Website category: auto
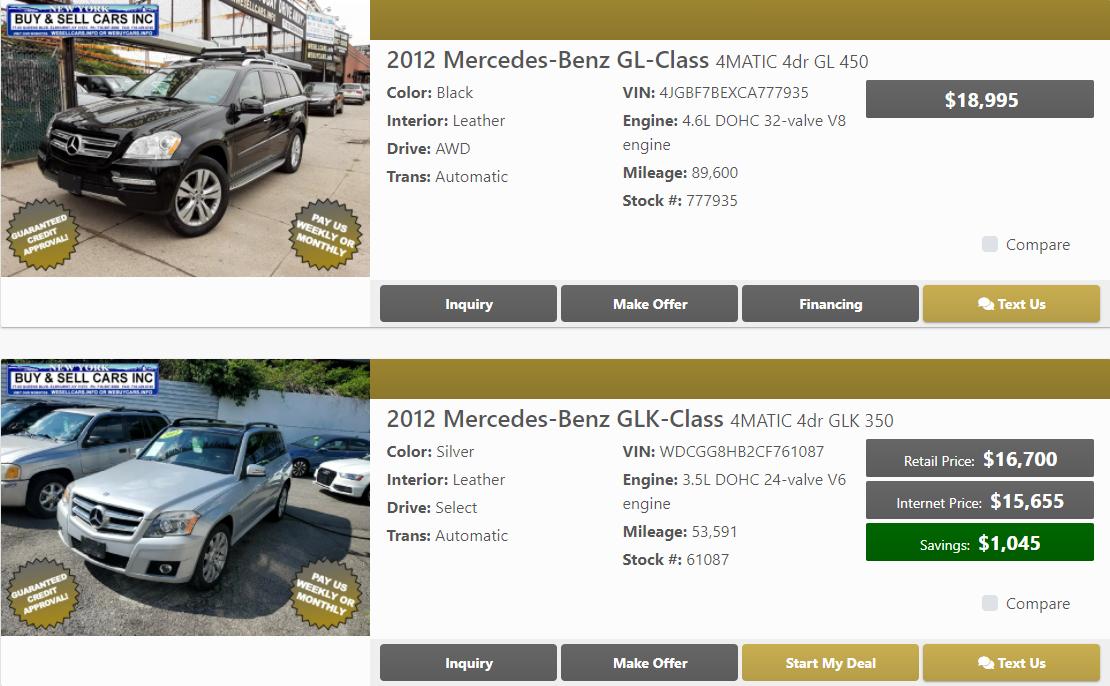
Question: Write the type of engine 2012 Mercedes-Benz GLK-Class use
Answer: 3.5L DOHC 24-valve V6 engine

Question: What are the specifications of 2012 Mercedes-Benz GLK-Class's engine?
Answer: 3.5L DOHC 24-valve V6 engine

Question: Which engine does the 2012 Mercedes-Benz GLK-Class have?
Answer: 3.5L DOHC 24-valve V6 engine

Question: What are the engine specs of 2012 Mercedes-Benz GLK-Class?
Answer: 3.5L DOHC 24-valve V6 engine

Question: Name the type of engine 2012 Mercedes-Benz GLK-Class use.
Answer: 3.5L DOHC 24-valve V6 engine

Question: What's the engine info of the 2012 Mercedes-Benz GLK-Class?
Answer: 3.5L DOHC 24-valve V6 engine

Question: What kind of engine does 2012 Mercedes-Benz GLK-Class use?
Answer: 3.5L DOHC 24-valve V6 engine

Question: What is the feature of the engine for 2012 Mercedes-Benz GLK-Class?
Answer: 3.5L DOHC 24-valve V6 engine

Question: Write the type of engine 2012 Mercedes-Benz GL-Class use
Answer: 4.6L DOHC 32-valve V8 engine

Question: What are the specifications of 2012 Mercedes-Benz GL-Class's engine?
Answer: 4.6L DOHC 32-valve V8 engine

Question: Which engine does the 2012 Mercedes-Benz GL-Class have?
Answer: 4.6L DOHC 32-valve V8 engine

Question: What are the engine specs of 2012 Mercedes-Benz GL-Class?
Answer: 4.6L DOHC 32-valve V8 engine

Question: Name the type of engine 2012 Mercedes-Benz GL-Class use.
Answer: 4.6L DOHC 32-valve V8 engine

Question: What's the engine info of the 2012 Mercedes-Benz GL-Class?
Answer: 4.6L DOHC 32-valve V8 engine

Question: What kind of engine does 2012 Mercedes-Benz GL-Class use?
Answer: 4.6L DOHC 32-valve V8 engine

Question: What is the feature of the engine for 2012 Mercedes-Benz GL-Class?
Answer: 4.6L DOHC 32-valve V8 engine

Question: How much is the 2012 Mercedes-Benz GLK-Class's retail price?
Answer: $16,700

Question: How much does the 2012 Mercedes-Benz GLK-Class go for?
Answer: $16,700

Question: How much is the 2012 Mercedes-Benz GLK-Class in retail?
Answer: $16,700

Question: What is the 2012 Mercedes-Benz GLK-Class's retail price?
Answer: $16,700

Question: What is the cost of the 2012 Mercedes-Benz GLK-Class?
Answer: $16,700

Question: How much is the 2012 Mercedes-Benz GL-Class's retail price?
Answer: $18,995

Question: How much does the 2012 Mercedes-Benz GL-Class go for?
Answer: $18,995

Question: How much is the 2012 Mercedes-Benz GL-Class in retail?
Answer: $18,995

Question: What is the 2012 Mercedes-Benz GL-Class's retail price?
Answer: $18,995

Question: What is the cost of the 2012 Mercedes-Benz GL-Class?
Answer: $18,995

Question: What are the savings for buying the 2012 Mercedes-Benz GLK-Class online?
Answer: $1,045

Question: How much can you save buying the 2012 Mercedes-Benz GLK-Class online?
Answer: $1,045

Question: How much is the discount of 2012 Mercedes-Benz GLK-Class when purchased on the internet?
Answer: $1,045

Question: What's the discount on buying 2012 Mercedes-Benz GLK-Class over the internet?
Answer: $1,045

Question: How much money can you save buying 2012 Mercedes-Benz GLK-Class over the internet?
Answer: $1,045

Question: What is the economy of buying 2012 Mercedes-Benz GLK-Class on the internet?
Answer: $1,045

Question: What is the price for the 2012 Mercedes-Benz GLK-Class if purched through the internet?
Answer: $15,655

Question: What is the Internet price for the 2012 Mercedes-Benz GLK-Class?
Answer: $15,655

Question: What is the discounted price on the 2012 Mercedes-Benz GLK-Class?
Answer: $15,655

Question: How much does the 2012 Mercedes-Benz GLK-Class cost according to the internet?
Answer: $15,655

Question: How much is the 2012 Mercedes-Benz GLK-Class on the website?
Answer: $15,655

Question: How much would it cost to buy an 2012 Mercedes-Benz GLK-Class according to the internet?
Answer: $15,655

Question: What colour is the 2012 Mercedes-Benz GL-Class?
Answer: Black

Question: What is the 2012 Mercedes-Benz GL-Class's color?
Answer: Black

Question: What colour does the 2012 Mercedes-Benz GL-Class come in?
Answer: Black

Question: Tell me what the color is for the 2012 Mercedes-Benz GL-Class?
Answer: Black

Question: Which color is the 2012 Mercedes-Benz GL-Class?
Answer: Black

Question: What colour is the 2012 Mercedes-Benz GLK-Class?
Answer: Silver

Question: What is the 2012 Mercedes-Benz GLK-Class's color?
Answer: Silver

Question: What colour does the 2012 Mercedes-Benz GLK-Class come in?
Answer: Silver

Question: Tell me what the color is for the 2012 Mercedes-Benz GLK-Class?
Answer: Silver

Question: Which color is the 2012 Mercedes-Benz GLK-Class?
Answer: Silver

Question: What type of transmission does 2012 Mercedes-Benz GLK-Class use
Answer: Automatic

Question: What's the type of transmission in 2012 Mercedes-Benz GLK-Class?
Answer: Automatic

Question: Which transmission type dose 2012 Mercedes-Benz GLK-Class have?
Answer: Automatic

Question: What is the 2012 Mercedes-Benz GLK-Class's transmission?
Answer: Automatic

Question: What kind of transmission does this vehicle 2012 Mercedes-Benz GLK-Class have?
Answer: Automatic

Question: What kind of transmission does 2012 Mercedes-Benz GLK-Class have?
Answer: Automatic

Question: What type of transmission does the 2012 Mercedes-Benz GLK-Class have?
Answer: Automatic

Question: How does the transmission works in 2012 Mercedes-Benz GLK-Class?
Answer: Automatic

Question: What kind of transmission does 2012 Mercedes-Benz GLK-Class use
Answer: Automatic

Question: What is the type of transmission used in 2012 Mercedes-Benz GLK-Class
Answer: Automatic

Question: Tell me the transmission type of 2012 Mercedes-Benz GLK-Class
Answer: Automatic

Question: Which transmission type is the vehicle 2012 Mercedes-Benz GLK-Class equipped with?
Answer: Automatic

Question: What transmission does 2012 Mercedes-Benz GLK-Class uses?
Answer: Automatic

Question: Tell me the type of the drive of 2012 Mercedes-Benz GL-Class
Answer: AWD

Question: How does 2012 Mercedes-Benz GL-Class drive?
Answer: AWD

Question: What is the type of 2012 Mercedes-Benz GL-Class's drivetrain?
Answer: AWD